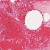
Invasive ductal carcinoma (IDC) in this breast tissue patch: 0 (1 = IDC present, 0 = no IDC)